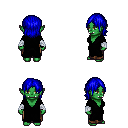
a pixel art fantasy rpg character, female body template, orc, green skin, black robe, robe skirt, blue long bangs hairstyle, white cloth bandages, four views (front, back, left, right), 2x2 character sprite sheet, small pixel art, hard edges, no anti-aliasing